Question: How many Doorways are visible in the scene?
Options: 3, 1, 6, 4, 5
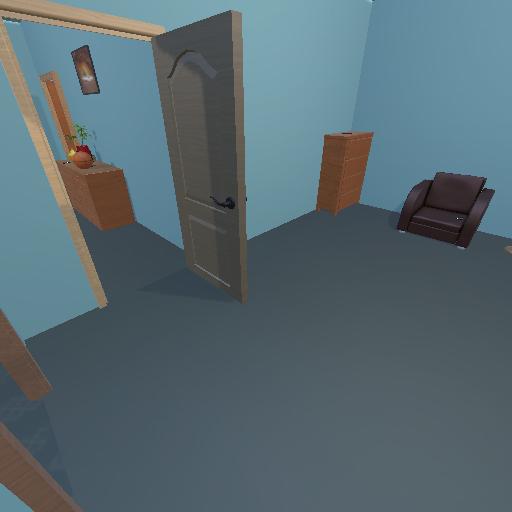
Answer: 3